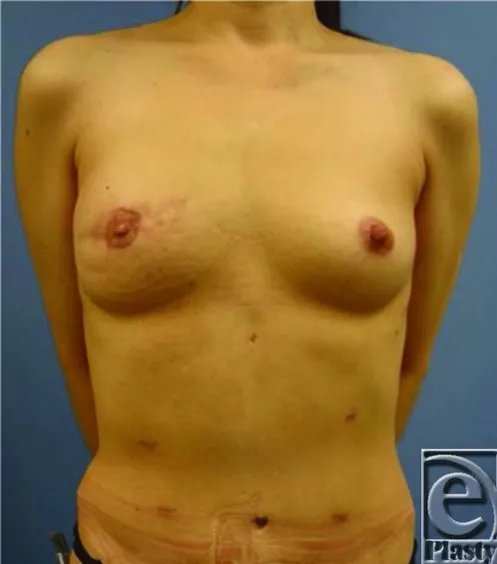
Postoperative image of the patient 1 year after left breast skin-sparing mastectomy and DIEP flap reconstruction combined with fat grafting with harvesting from zone IV in the DIEP flap. DIEP indicates deep inferior epigastric artery perforator.
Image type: medical_photograph (other_medical_photograph)